Question: I have an asp.net application in which i have this code :
'''
<div class="divpere" >
<div class="divfille1" ><label> Metier</label></div>
<div class="divfille2" >
<input type="text" name="nom" id="Text1" value="" runat="server" />
<asp:Button ID="addjob" Text="Ajouter" runat ="server"/>
</div>
</div>
<br /> <br />
<h4>Mes metiers</h4>
<br />
<div class="widgetcontent bordered">
<div class="row-fluid">
<div class="span3 profile-left">
<ul class="taglist" id="mess" runat="server">
<li><a href="">HTML5 <span class="icon-remove"></span></a></li>
<li><a href="">CSS <span class="icon-remove"></span></a></li>
<li><a href="">PHP <span class="icon-remove"></span></a></li>
<li><a href="">jQuery <span class="icon-remove"></span></a></li>
<li><a href="">Java <span class="icon-remove"></span></a></li>
<li><a href="">GWT <span class="icon-remove"></span></a></li>
<li><a href="">CodeNgniter <span class="icon-remove"></span></a></li>
<li><a href="">Bootstrap <span class="icon-remove"></span></a></li>
</ul>
</div></div></div>
'''
and this script :
'''
jQuery(document).ready(function () {
jQuery('.taglist a').click(function () {
return false;
});
jQuery('.taglist a span').click(function () {
jQuery(this).parent().remove();
return false;
});
jQuery('#addjob').click(function () {
//
});
});
'''
the result is :

I'd like to complete the script to add the click event into the bouton which add a new element 'ul' to the list with a title as the input content
- -
Thanks,
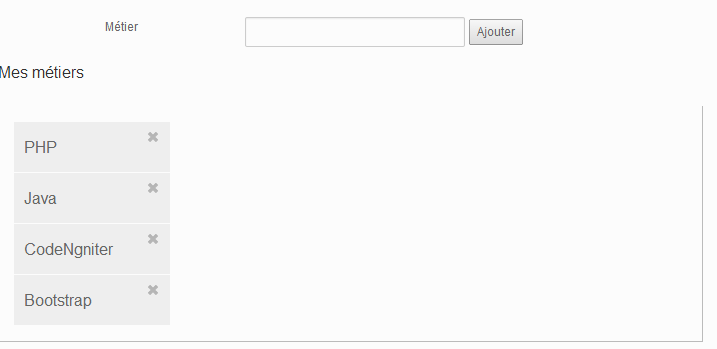
Answer: With method 'append()' you can add to your 'ul' a new 'li' element
try this:
'''
jQuery('#addjob').click(function () {
$('.taglist').append('<li><a href="">' + $('#Text1').val() + '<span class="icon-remove"></span></a></li>');
});
'''
When you add a dynamic element after if you want to fire it you need to change your previous code to this for example:
'''
jQuery(document).on('click', '.taglist a', function () {
return false;
});
jQuery(document).on('click', '.taglist a span', function () {
jQuery(this).parent().remove();
return false;
});
'''